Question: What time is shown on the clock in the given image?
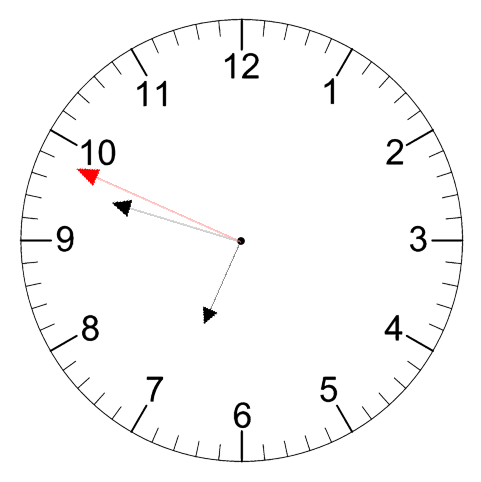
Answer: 06:47:49